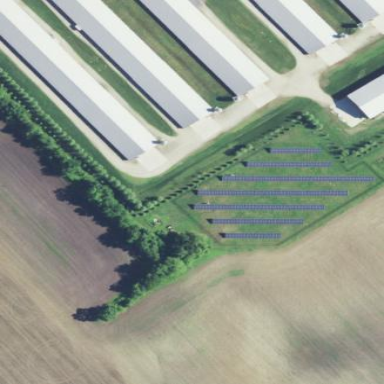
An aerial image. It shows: Solar power plant with photovoltaic technology generating electricity. The plant is enclosed by fence.